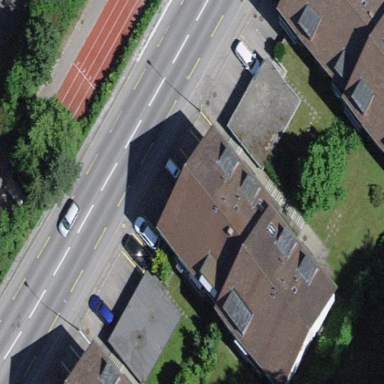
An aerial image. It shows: Residential building.